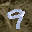
Label: 9